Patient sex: M
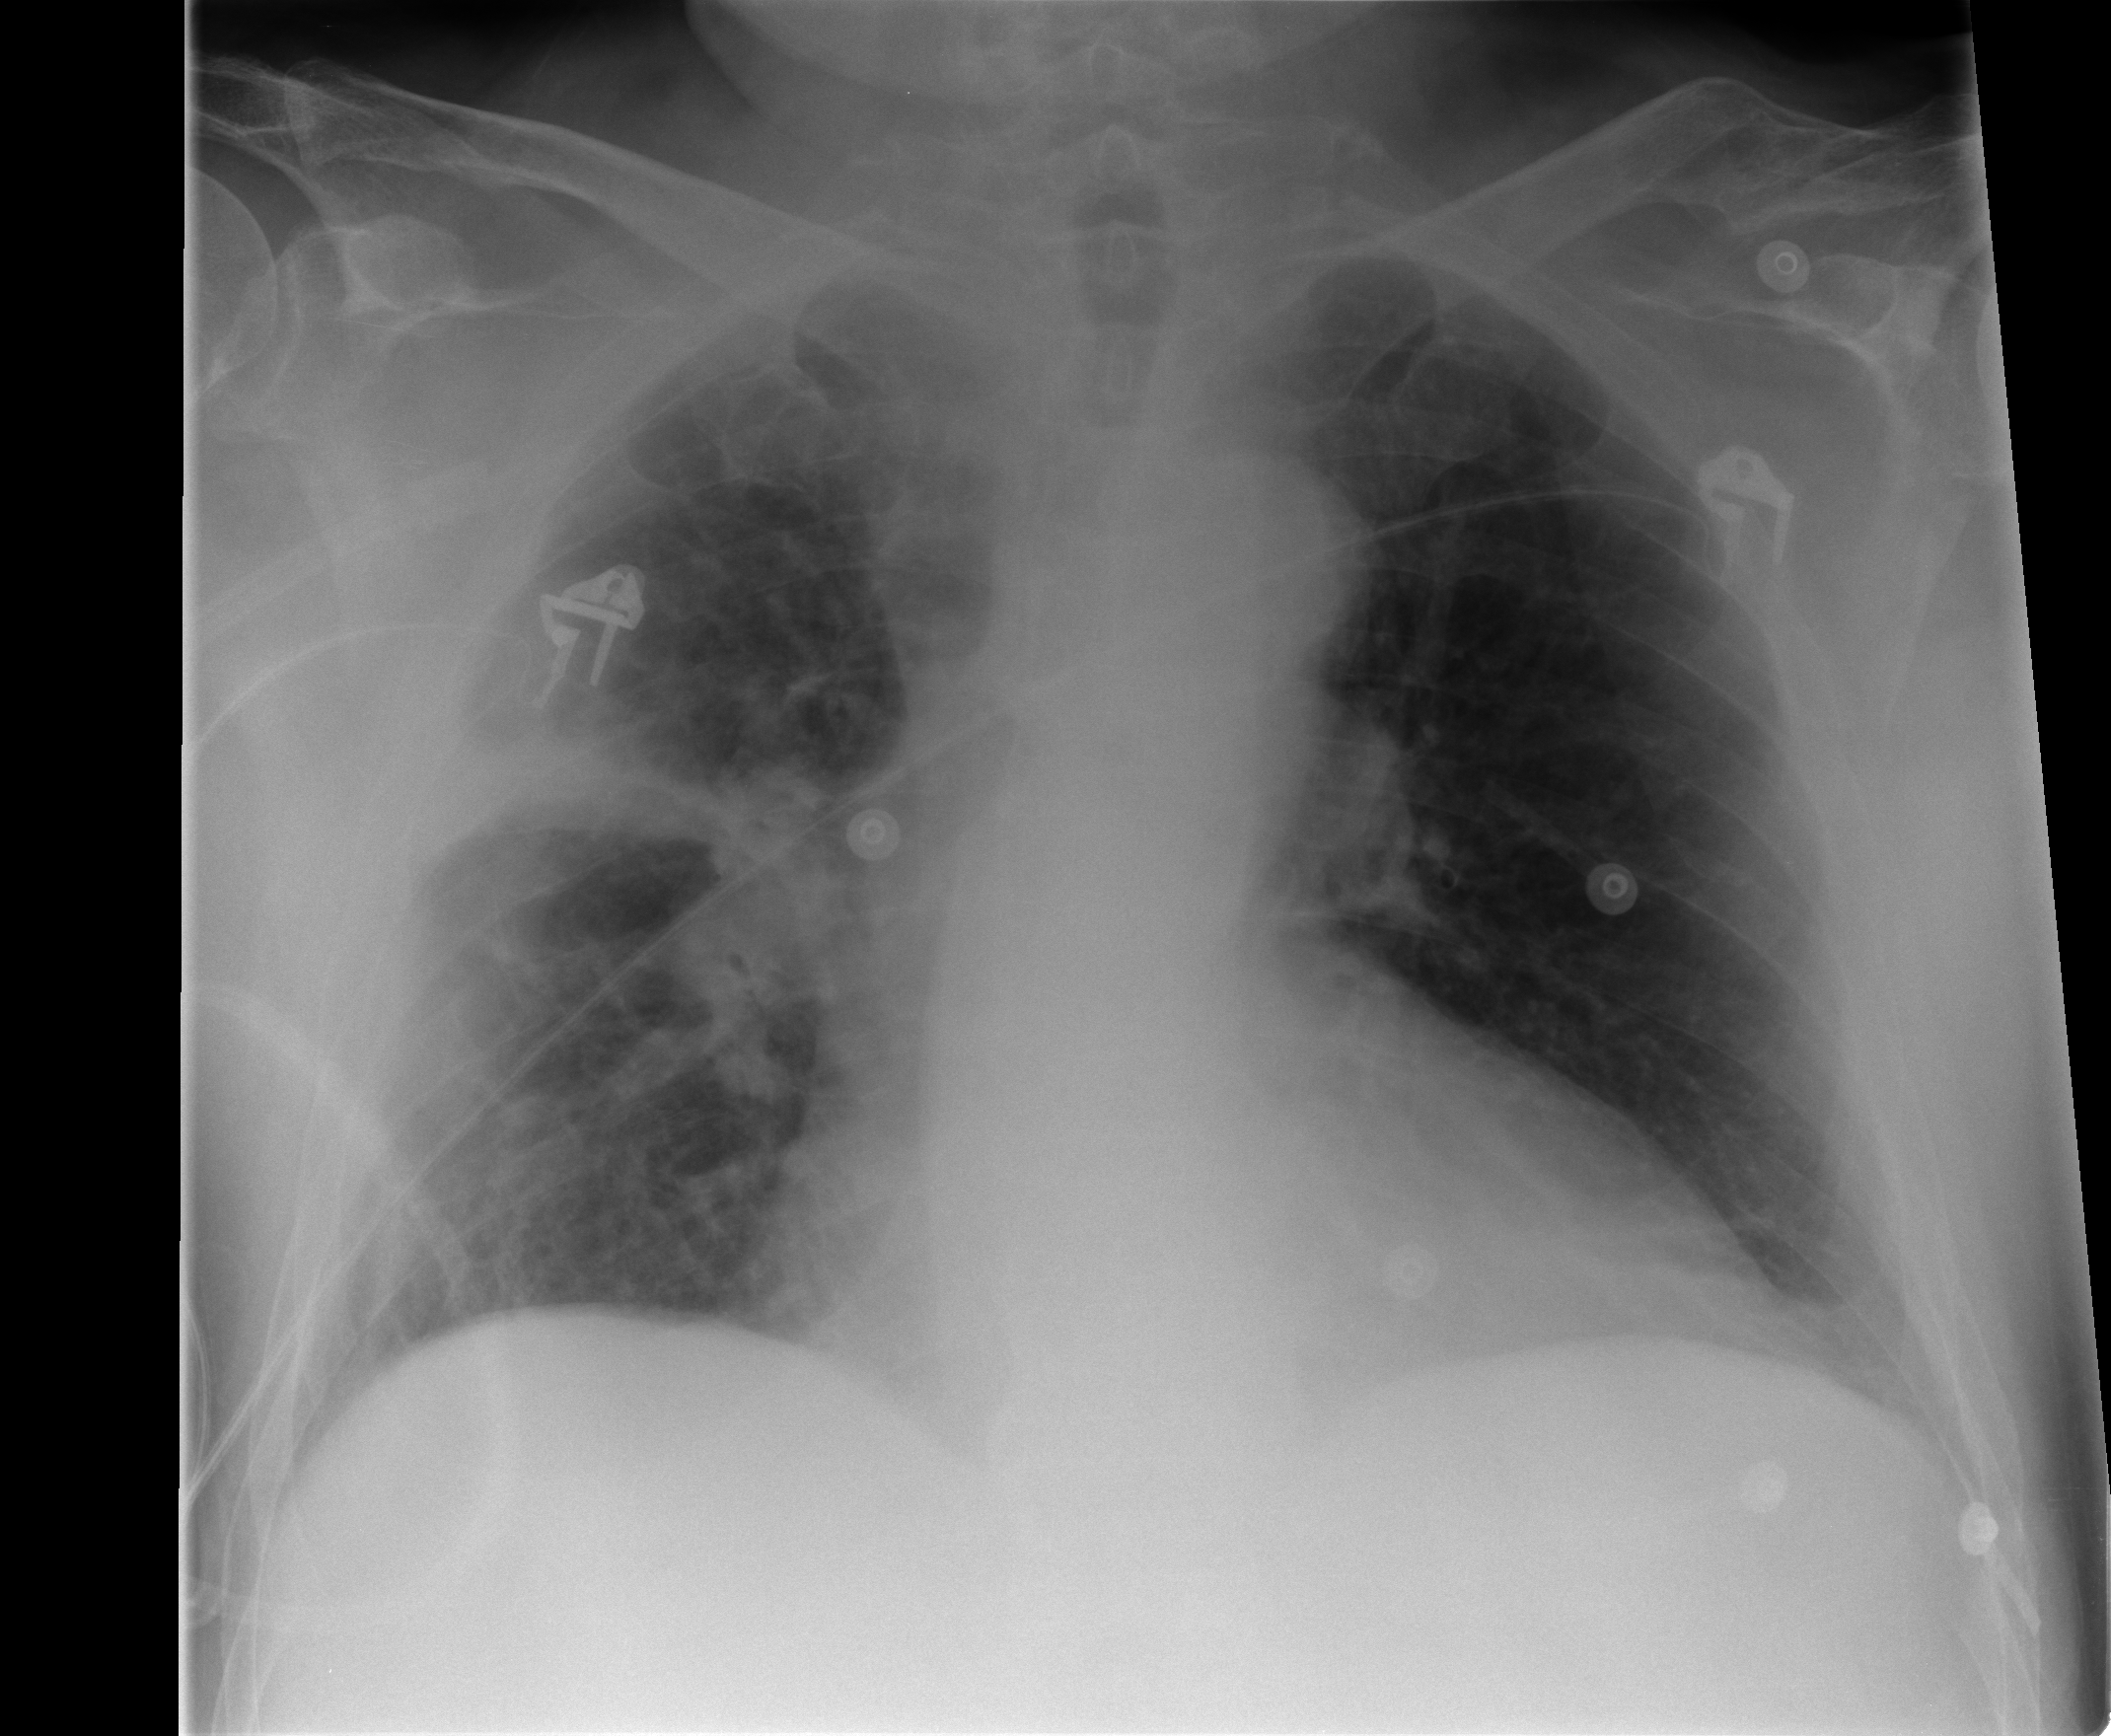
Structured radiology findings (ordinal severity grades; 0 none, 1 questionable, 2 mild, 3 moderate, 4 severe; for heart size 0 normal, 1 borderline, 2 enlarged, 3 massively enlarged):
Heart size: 2
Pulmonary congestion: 1
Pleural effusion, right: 0
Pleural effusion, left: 0
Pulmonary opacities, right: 3
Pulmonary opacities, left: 0
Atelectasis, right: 2
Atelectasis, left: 0